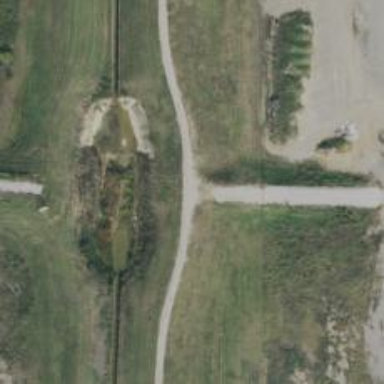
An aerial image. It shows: Track road with embankment.